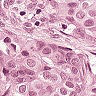
Metastatic tissue present: yes